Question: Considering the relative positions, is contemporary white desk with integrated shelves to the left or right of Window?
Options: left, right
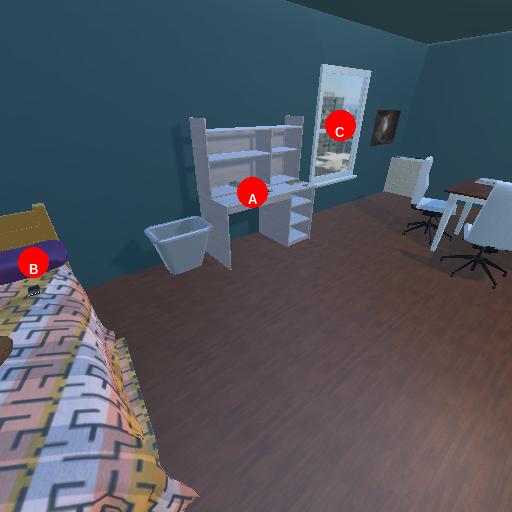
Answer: left